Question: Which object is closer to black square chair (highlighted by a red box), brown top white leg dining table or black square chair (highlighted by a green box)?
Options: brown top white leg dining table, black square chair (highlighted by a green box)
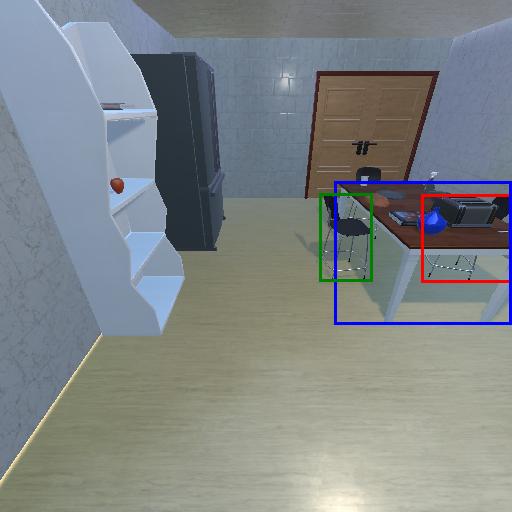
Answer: brown top white leg dining table